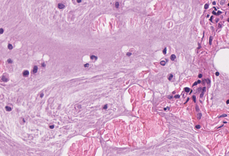
Tumor epithelial tissue: no
Tumor-associated stroma tissue: no
Normal tissue: yes